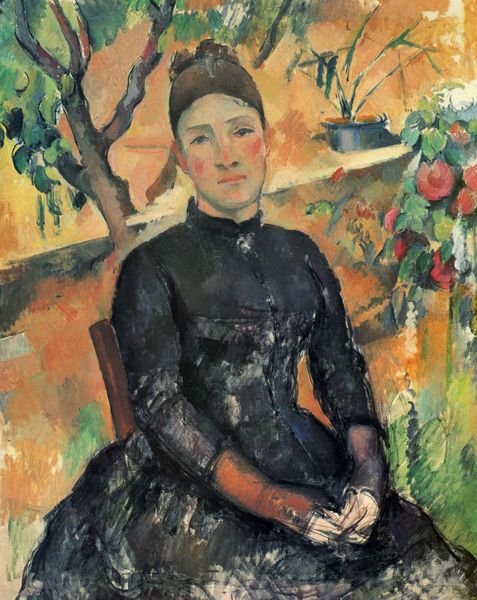
Titel: Porträt der Mme Cézanne im Gewächshaus
Künstler: Paul Cézanne
Standort: New York (New York)
Institution: The Metropolitan Museum of Art
Schlagwörter: baum, blau, blätter, dunkel, gemälde, schatten, wasser, weiß, cezanne, gelb, grün, impressionismus, mädchen, ocker, sitzen, äste, blume, blumen, braun, brust, finger, frau, frisur, haar, handschuhe, hell, hintergrund, kleid, licht, lichter, mund, nase, ohr, orange, schmuck, schwarz, stirn, stuhl, blick, blüten, dame, gras, haus, obst, rose, rosen, rot, beige, expressionismus, wand, arm, arme, augen, faru, gesicht, kragen, spitze, trauer, ärmel, bildnis, hände, portrait, porträt, öl, ast, stamm, strauch, busch, haare, sitzend, pflanze, pflanzen, brosche, lippen, ohren, scheitel, frucht, früchte, garten, balkon, blumentopf, taille, topf, dutt, sommer, wangen, lehne, backen, kette, mauer, tag, barun, bank, ölgemälde, weib, witwe, ernst, finster, stuhllehne, melancholie, hochgesteckt, schoß, wange, knöpfe, frühling, gauguin, jungfrau, klassische moderne, selbstbildnis, macke, ehefrau, topfpflanze, mauern, expressiv, gaugin, leder, frauenbildnis, korsett, stulpen, sitzportrait, sitzporträt, der, imrpessionismus, rote wangen, hochgeschlossen, jugendliche, rusch, imression, blumetopf, verschrängt, apfle, dfdf, stapp, stulpben, #hände, lißßen, hiochgeschlsosen, heochgeschlossen, wschawrz, frau des künstlers